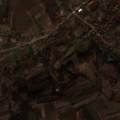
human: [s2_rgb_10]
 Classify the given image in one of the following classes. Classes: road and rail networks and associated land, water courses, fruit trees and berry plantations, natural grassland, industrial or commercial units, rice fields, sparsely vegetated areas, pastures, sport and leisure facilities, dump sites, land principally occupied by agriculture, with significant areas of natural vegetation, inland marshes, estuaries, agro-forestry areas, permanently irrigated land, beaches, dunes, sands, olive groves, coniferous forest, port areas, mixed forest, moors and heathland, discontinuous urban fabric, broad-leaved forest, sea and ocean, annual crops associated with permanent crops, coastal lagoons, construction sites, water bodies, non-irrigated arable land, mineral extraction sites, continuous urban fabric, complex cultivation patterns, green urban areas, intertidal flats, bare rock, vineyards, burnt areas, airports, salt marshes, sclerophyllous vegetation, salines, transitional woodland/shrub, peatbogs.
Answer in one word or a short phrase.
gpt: discontinuous urban fabric, non-irrigated arable land, land principally occupied by agriculture, with significant areas of natural vegetation, broad-leaved forest